Question: Is it possible to install the <URL> using jspm?
I've tried:
'''
jspm install github:twbs/bootstrap@v4-dev
'''
This kind of works, but the dist folder is empty.
I'm not sure if jspm supports installing branches in this manner. The docs say:
> Any version tag or can be installed this way for GitHub and npm. Commit-based installs are not supported for the GitHub registry currently.<URL>
---
# Edit
Tried:
'''
jspm install github:twbs/bootstrap@4.0.0-alpha
'''
Same result- empty dist\css and dist\js folders.

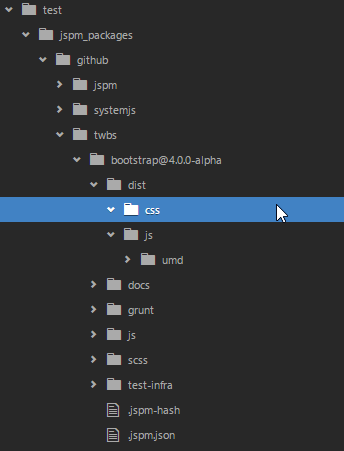
Answer: '''
jspm install github:twbs/bootstrap@4.0.0-alpha
'''
You can install from any tag, you just have to use the name of the tag (minus the 'v' in front):
<URL>
I believe that in order to get the whole '@3.5.0' thing to work the 'v' in tags is stripped by JSPM when querying for available versions. This means if you try to install 'v4.0.0-alpha' you will get an error saying it isn't found.
On top of that, you will need an override since it would appear that JSPM can't figure it all out (it uses the package.json by default I believe). You can see the override for 3.3.4 here: <URL>
If you are lucky, you can just copy that override. If there are significant changes to the project structure in 4.0 then you will have to tweak the override a little. You can do local overrides by following the instructions here <URL>. Coincidentally, bootstrap is what they use in the example.
Once you have it figured out, you can submit a PR to the JSPM Registry so others can benefit from your work.